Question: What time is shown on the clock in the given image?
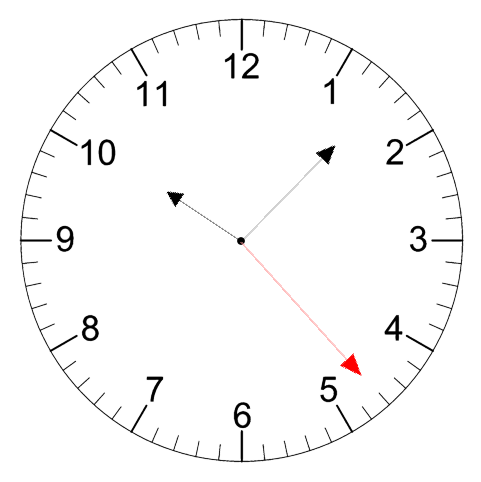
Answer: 10:07:23